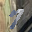
Label: 7